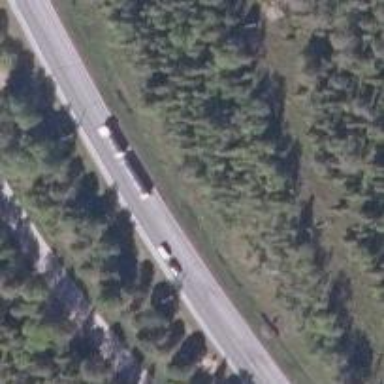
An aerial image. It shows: Asphalt road classified as trunk highway.